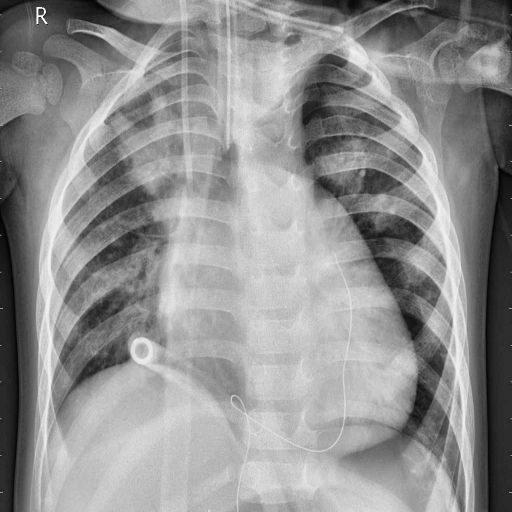
Finding: PNEUMONIA